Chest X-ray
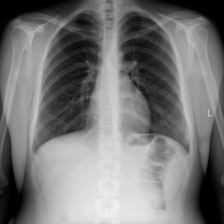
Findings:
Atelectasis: negative
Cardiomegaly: negative
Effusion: negative
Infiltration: negative
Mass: negative
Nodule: negative
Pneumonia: negative
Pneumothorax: negative
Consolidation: negative
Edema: negative
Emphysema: negative
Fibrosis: negative
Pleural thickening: negative
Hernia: negative